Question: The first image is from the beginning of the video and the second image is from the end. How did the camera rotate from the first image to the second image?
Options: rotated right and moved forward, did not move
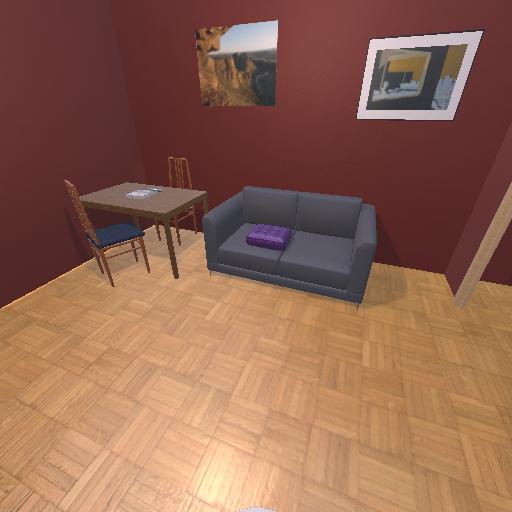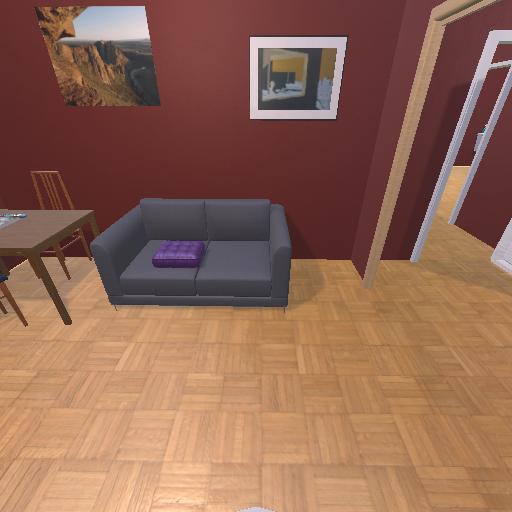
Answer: rotated right and moved forward